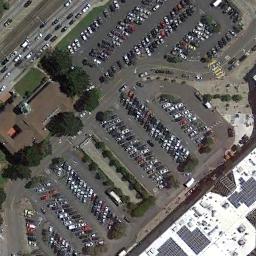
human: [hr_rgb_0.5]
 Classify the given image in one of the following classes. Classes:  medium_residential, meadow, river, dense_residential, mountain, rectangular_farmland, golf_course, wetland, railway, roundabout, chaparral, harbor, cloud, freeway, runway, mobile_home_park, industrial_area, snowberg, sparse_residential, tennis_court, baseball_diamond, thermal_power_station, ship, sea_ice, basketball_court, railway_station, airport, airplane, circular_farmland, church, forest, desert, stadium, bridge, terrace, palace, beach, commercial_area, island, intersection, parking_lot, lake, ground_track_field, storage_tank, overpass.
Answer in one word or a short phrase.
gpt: parking_lot